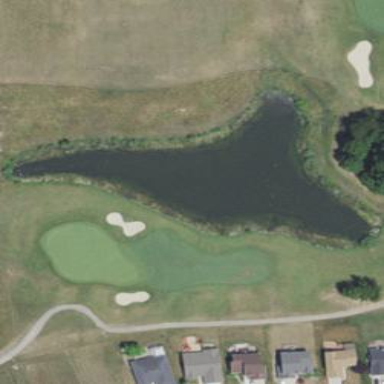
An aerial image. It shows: Water hazard on golf course. The hazard is natural water feature.